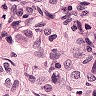
Metastatic tissue present: yes